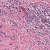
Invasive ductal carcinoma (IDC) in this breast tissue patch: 1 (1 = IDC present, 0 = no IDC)